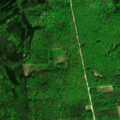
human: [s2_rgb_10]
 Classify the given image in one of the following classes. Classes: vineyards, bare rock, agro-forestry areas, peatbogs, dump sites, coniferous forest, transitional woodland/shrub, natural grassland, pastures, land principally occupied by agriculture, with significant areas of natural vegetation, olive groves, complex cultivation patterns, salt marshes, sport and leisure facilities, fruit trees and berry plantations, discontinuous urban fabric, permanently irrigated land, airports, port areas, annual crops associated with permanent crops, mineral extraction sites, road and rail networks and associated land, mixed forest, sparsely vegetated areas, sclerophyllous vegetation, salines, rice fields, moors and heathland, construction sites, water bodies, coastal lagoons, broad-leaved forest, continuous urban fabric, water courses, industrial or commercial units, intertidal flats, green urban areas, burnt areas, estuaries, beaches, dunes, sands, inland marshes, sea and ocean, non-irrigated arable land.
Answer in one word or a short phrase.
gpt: broad-leaved forest, mixed forest